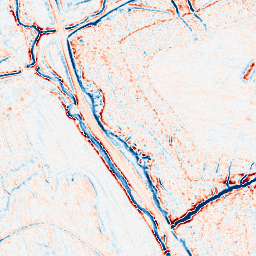
Category: edge_preserving
Decomposition family: bilateral
Decomposition parameters: d: 9
sigma_color: 150
sigma_space: 25
Upsampling method: bicubic
Upsampling parameters: scale: 4
Upsampling scale: 4